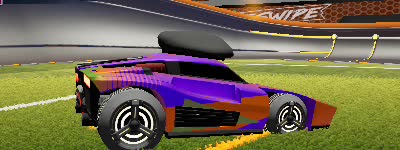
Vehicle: breakout